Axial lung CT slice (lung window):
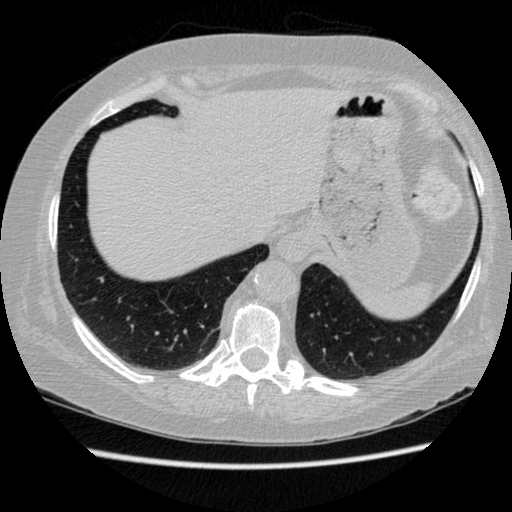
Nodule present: no